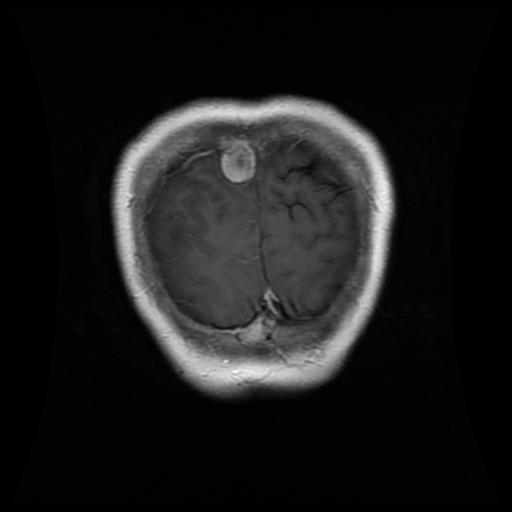
Label: glioma